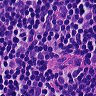
Metastatic tissue present: no